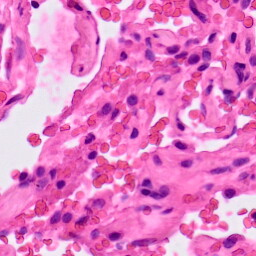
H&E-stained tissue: Lung